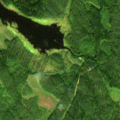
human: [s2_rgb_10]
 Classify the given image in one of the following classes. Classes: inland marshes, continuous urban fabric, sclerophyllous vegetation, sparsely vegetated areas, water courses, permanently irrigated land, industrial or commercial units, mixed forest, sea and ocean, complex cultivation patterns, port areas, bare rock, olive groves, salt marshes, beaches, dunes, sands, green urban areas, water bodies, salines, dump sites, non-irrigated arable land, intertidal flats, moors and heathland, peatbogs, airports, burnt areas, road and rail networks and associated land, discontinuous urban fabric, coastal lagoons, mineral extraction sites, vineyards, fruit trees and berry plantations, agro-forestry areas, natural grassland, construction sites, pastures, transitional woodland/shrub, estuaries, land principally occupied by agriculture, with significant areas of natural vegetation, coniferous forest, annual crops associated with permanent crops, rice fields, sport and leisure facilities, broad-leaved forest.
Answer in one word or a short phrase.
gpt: coniferous forest, mixed forest, transitional woodland/shrub, water bodies